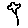
Label: flower